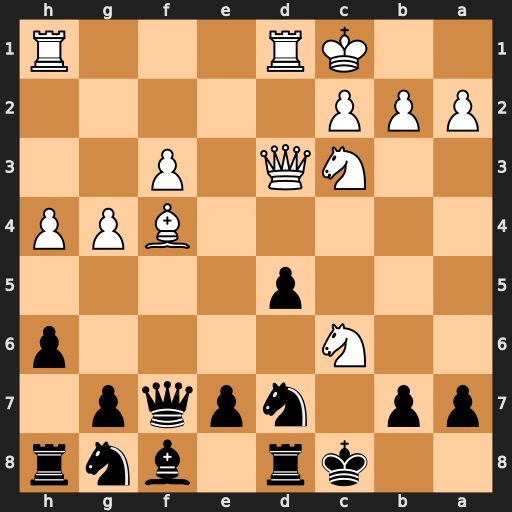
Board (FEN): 2kr1bnr/pp1npqp1/2N4p/3p4/5BPP/2NQ1P2/PPP5/2KR3R
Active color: b
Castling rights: -
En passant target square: -
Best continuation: Qxf4+ Kb1 bxc6 Qa6+ Kb8